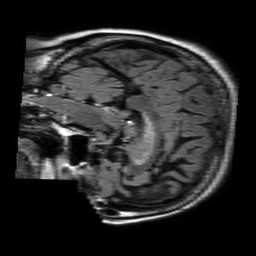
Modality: FLAIR
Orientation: sagittal
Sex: female
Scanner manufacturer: philips
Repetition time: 11 s
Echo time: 0.125 s